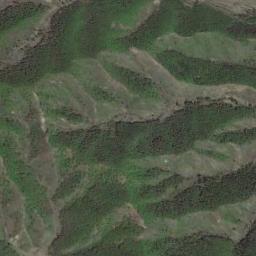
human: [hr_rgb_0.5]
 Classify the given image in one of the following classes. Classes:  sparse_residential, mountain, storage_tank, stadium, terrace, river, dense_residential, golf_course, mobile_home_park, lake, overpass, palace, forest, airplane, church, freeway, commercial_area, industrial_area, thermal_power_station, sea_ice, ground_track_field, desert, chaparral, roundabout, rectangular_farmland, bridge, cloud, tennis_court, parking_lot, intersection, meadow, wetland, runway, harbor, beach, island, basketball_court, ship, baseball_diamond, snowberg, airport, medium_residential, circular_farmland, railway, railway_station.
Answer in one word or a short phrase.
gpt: mountain